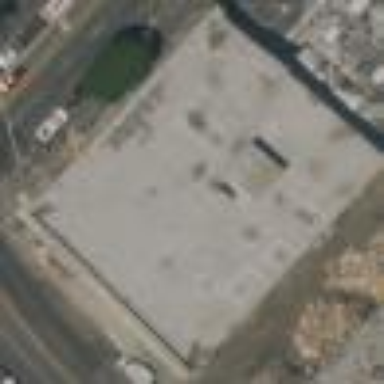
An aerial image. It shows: Industrial building.